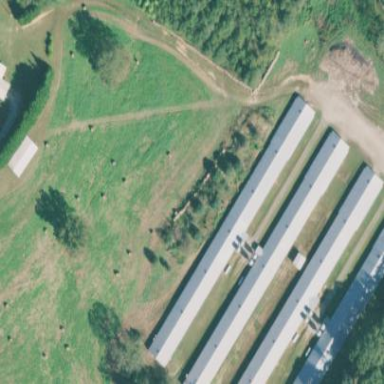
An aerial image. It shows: Poultry house.